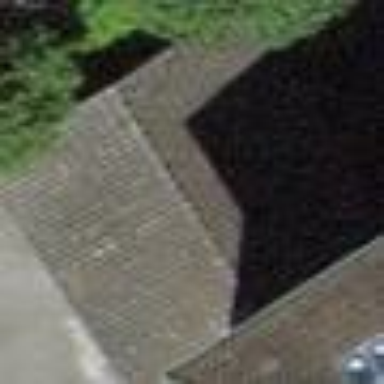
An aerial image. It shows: Part of building.